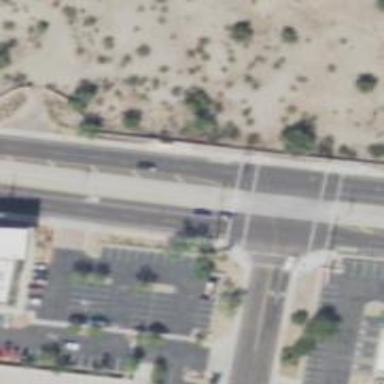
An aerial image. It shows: Solid stop line on the road.